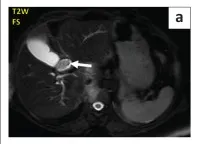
Axial T2W-TSE.
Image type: radiology (mri)